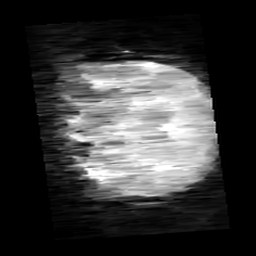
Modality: minIP
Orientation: coronal
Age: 9
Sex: male
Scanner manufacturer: siemens
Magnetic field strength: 3 T
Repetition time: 0.027 s
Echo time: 0.02 s